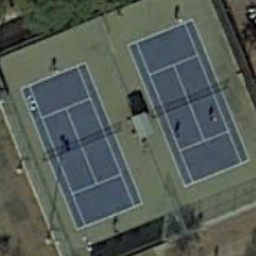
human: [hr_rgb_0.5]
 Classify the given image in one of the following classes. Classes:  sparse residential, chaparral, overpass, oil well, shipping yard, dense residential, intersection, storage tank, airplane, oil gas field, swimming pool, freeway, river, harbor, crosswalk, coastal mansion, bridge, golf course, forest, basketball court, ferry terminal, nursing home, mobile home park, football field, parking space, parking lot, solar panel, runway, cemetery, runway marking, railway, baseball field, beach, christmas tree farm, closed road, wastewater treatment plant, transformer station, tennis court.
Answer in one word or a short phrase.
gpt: tennis court